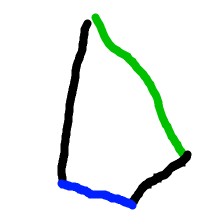
Shape: kite